如图，过抛物线 \(y^2 = 2px\ (p>0)\) 的焦点 \(F\) 的直线交抛物线于点 \(A,B\)，交其准线 \(l\) 于点 \(C\)，若 \(|BC| = 2|BF|\)，且 \(|AF| = 3\)，则此抛物线的方程为（）

\vspace{1em}
A. \(y^2 = 9x\)
B. \(y^2 = 6x\)
C. \(y^2 = 3x\)
D. \(y^2 = 12x\)
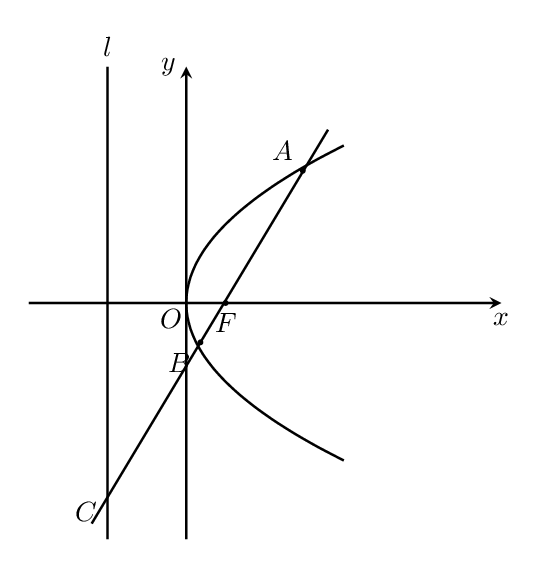
【解答】
【答案】\(\boldsymbol{C}\)

【分析】作 \(AD \perp l\)，\(BE \perp l\)，根据抛物线定义和长度关系可得 \(\angle BCE = \dfrac{\pi}{6}\)，由 \(|AC| = 2|AD| = 6\) 可构造方程求得 \(|BE|\)，根据比例关系可求得 \(|FG|\)，即 \(p\) 的值，由此可得结果。

【详解】作 \(AD \perp l\)，\(BE \perp l\)，垂足分别为 \(D,E\)，设 \(l\) 与 \(x\) 轴交于点 \(G\)，

由抛物线定义知：\(|BE| = |BF|\)，\(|AD| = |AF| = 3\)，

设 \(|BF| = a\)，则 \(|BE| = a\)，\(|BC| = 2a\)，
\[
\sin \angle BCE = \frac{a}{2a} = \frac{1}{2},
\]
则 \(\angle BCE = \dfrac{\pi}{6}\)，

\(\therefore |AC| = 2|AD| = 6\)，又 \(|AC| = |AF| + |BF| + |BC| = 3 + 3a\)，\(\therefore a = 1\)，\(\therefore |BE| = 1\)，

\[
\because \frac{|BE|}{|FG|} = \frac{|BC|}{|CF|} = \frac{2}{3}, \quad \therefore |FG| = \frac{3}{2},
\]
即 \(p = \dfrac{3}{2}\)，\(\therefore\) 抛物线方程为：\(y^2 = 3x\)。

故选：\(\boldsymbol{C}\)
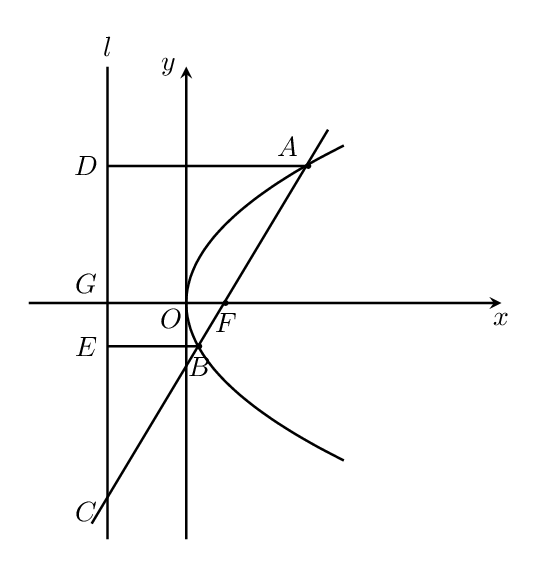